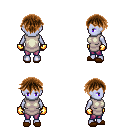
a pixel art fantasy rpg character, female body template, dark elf, purple skin, white tunic, magenta pants, brown short bangs hairstyle, gold gloves, brown slippers, four views (front, back, left, right), 2x2 character sprite sheet, small pixel art, hard edges, no anti-aliasing